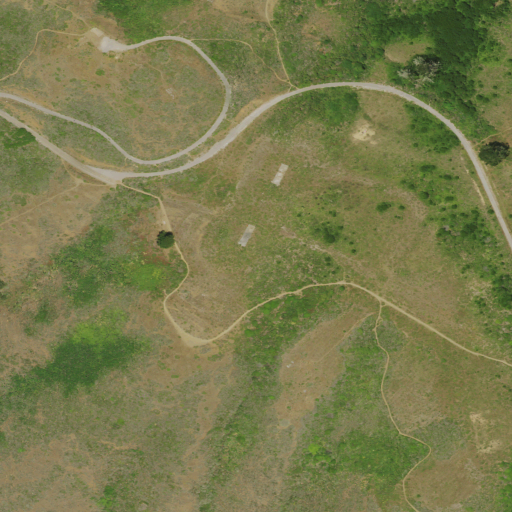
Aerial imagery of ridge(s) in California named Milagra Ridge containing shrub, grassland, open development, and mixed forest